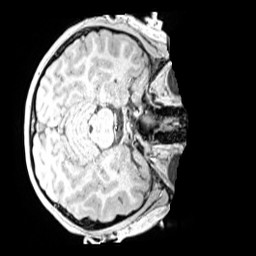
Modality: MP2RAGE
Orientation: axial
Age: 11
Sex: male
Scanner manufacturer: siemens
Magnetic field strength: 3 T
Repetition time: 4 s
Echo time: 0.00299 s